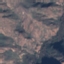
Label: HerbaceousVegetation